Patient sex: M
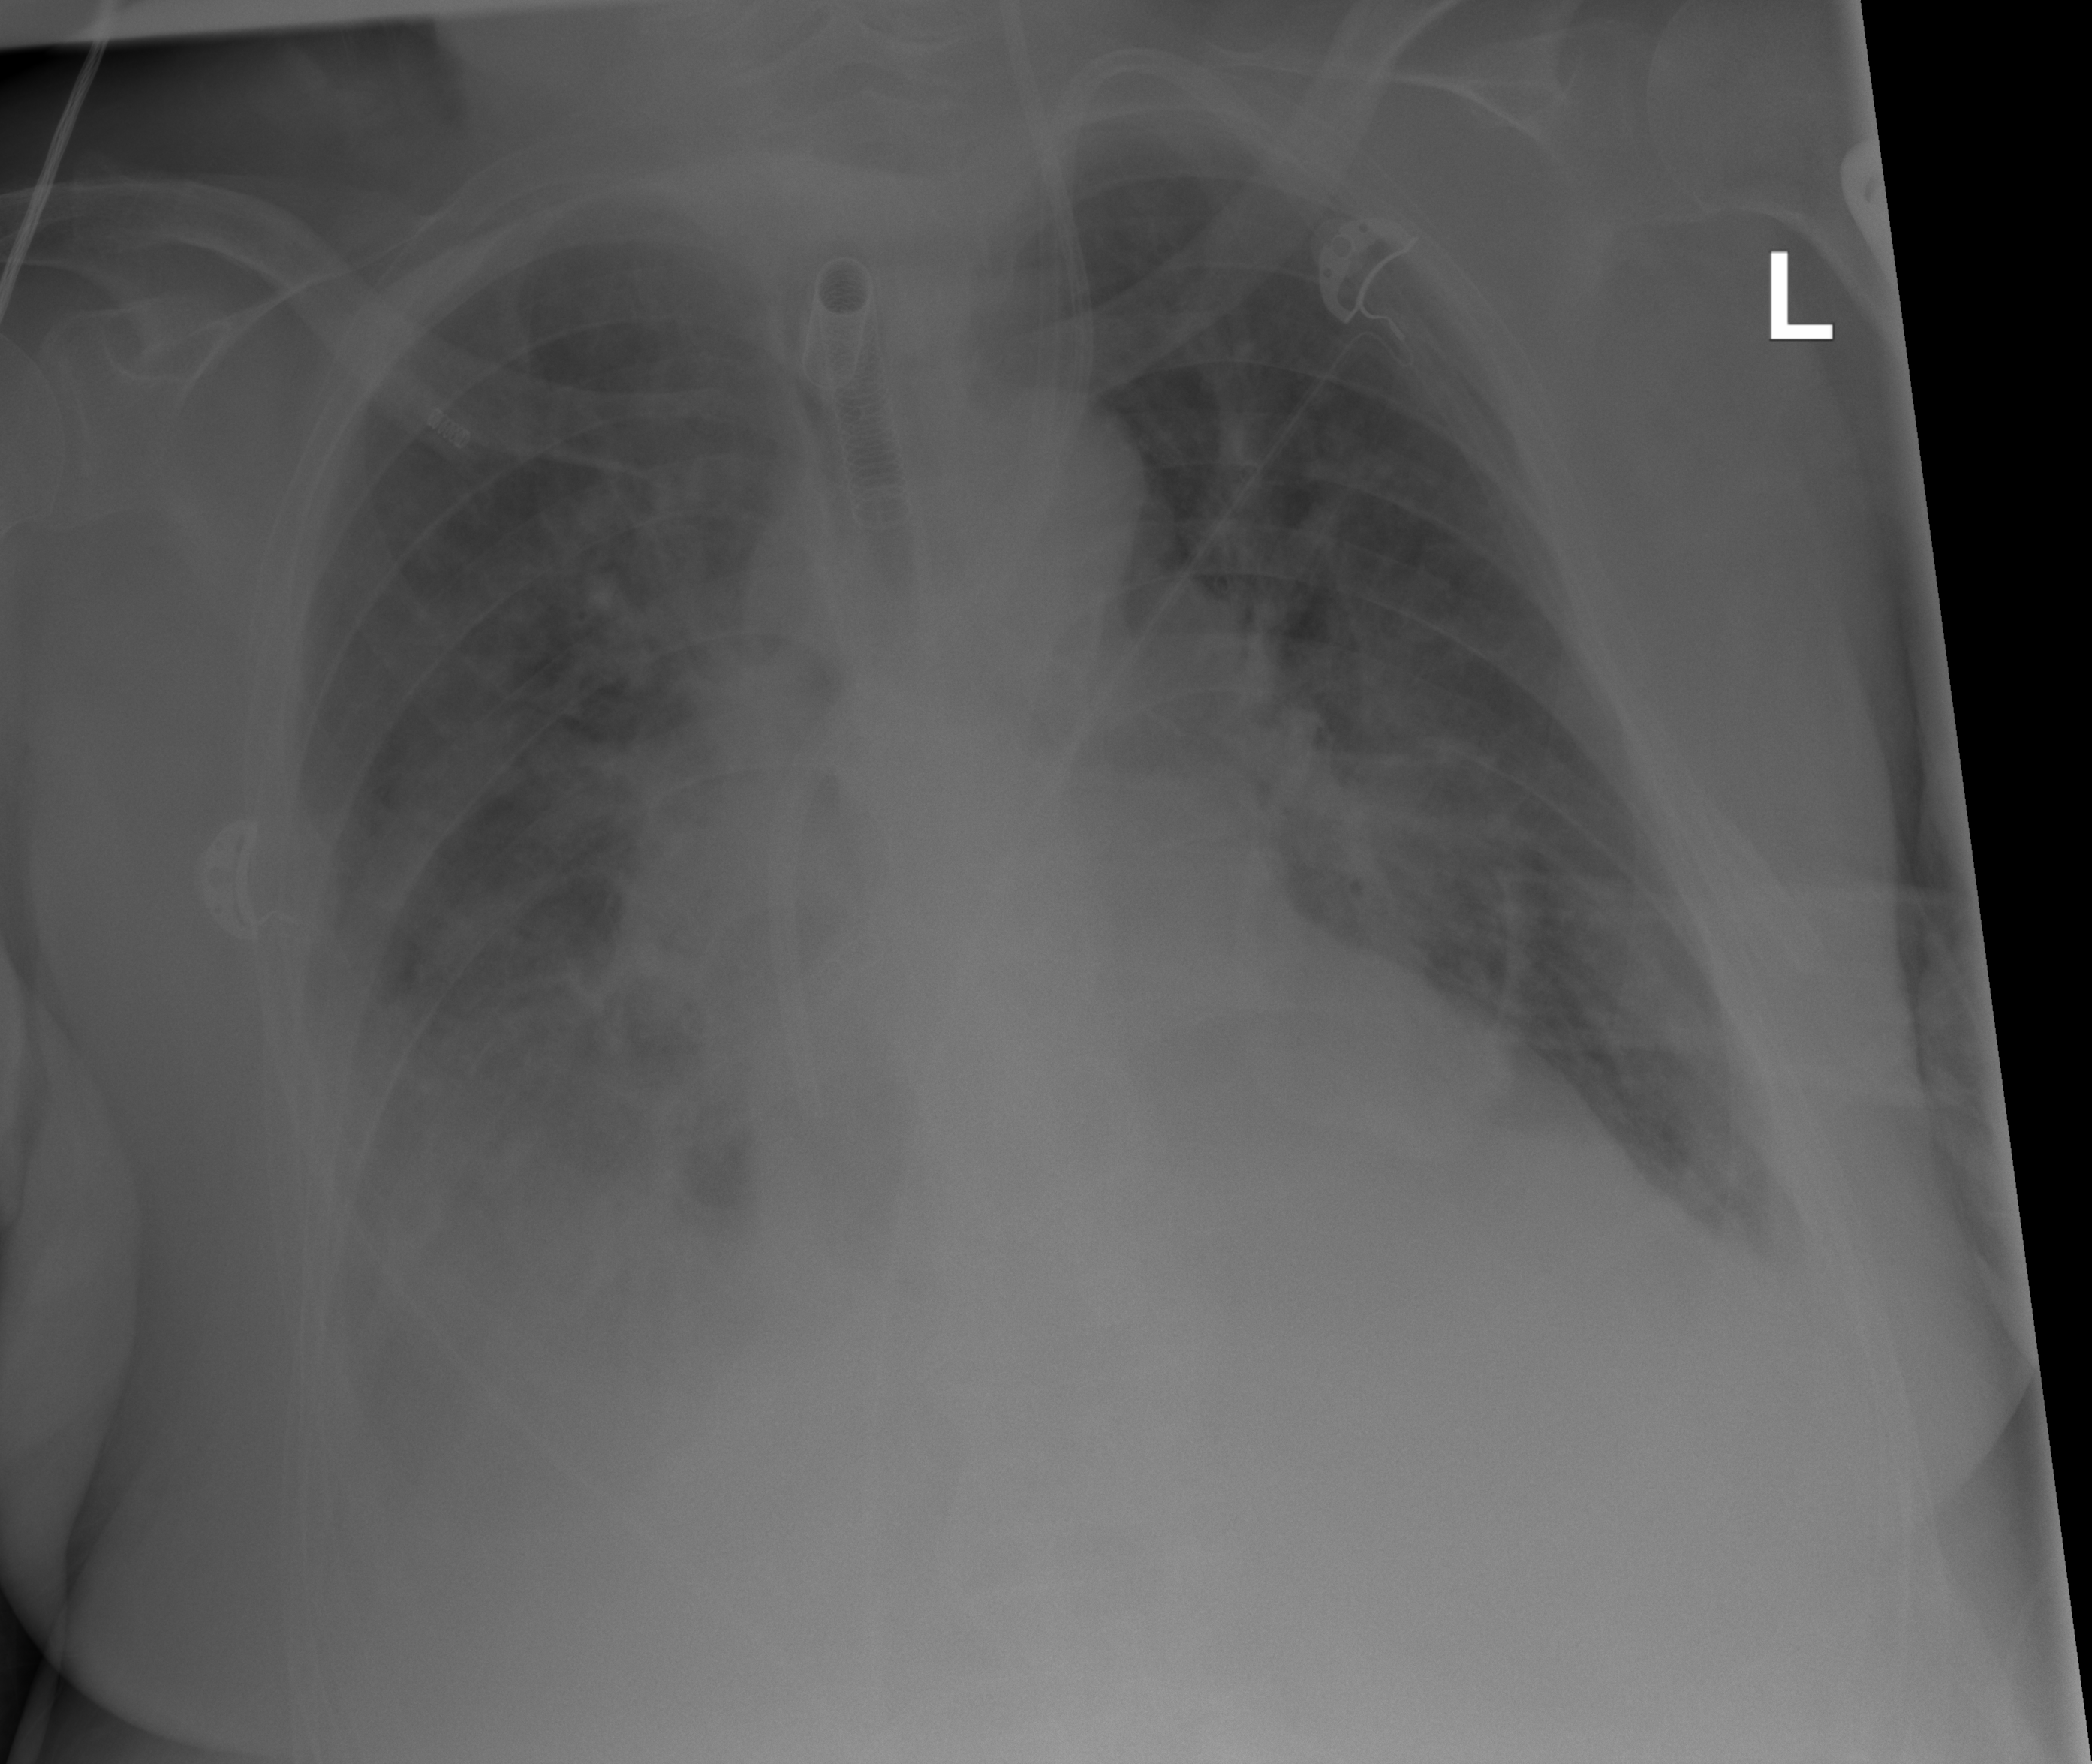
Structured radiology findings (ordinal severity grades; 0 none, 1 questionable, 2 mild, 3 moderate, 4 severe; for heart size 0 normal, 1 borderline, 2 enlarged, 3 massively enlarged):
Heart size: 1
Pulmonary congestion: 2
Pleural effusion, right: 2
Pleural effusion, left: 2
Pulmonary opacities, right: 2
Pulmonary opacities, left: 2
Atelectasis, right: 2
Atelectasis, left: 2